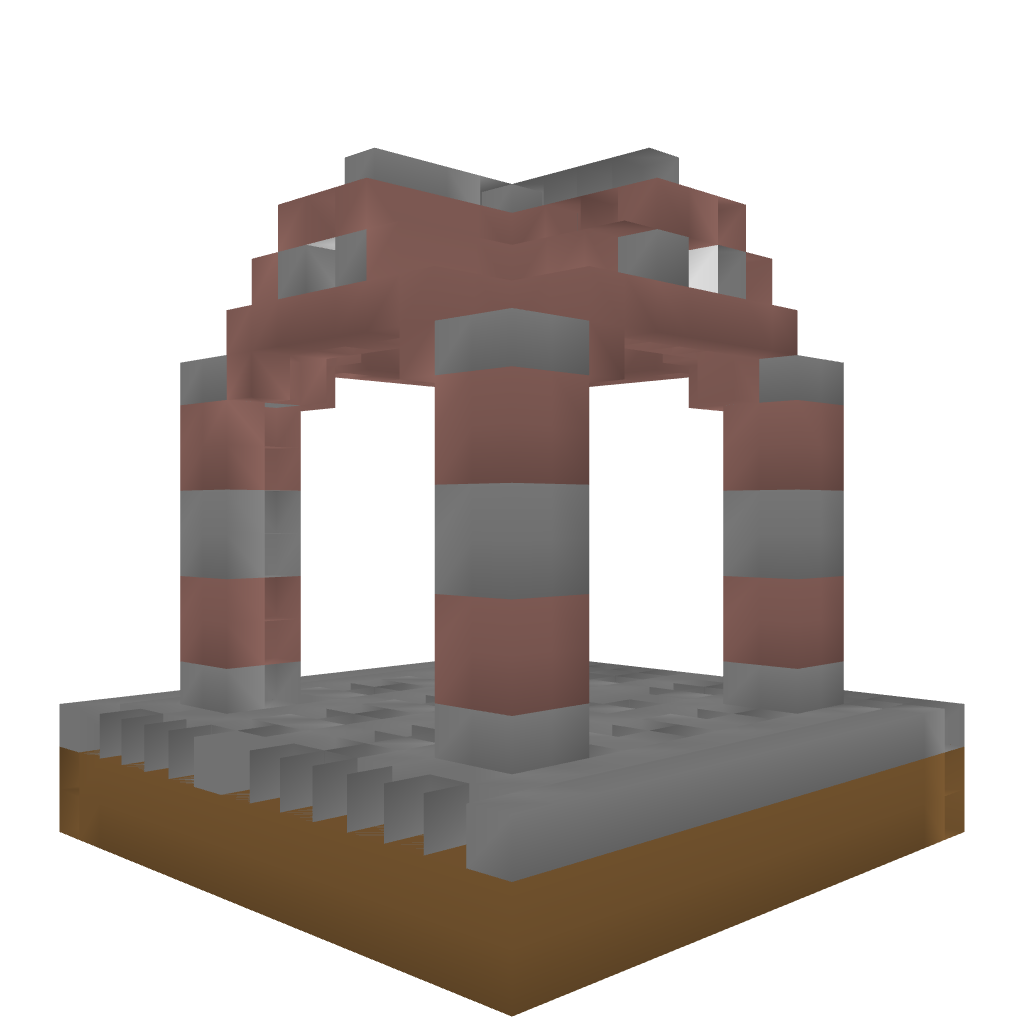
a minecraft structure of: Entrance Way bad low quality